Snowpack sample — Buffalo Mountain, Silverthorne, Colorado, USA (1/25/25, 10:11 AM MST)
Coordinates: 39.6222, -106.1139
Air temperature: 22 °F
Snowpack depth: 110 cm
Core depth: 30 cm
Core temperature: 42.8 °F
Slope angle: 12°, slope face: 102°
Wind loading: high
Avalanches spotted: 0
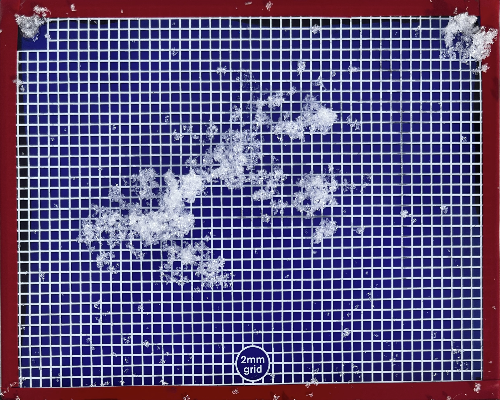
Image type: profile
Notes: No avalanches nearby, collected on the outskirts of a fire break 15 meters from the treeline, on way to Buffalo and Red Mountain